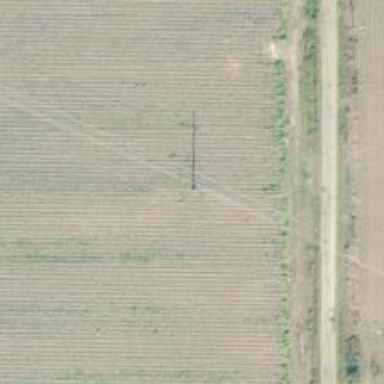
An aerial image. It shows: Power pole.